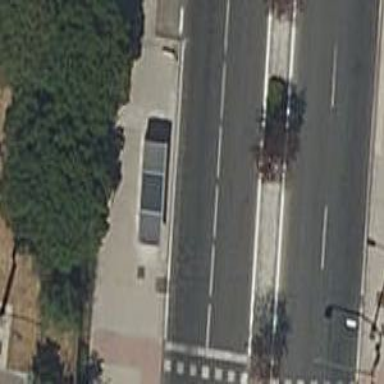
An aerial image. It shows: Public transport stop position.